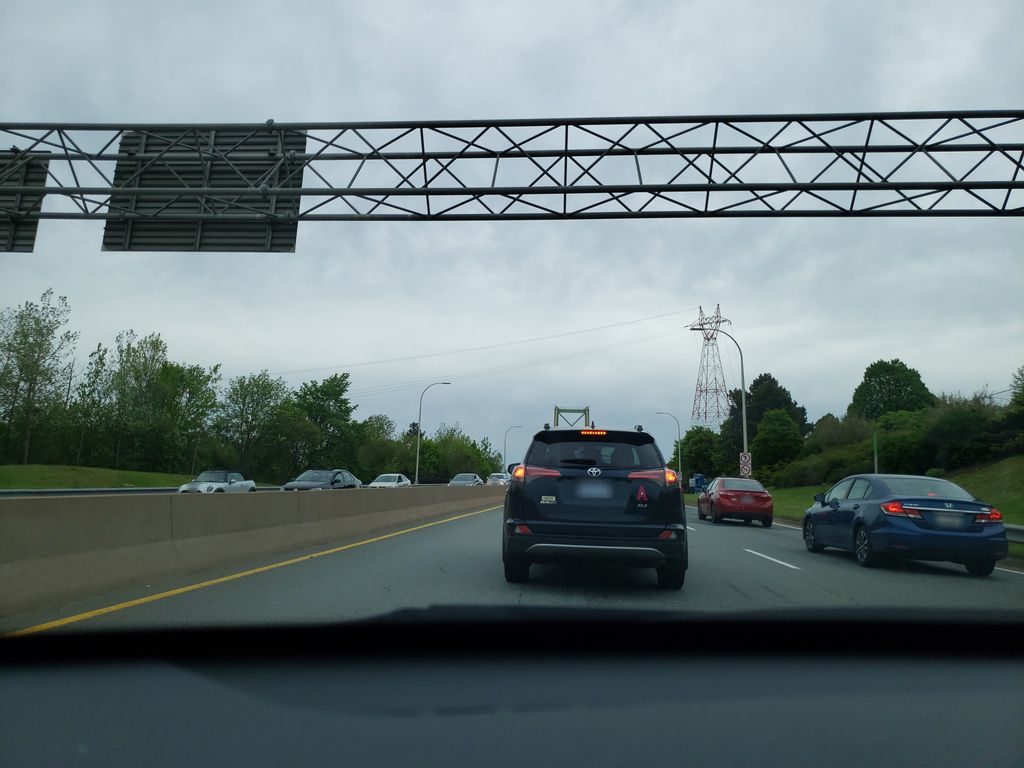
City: halifax